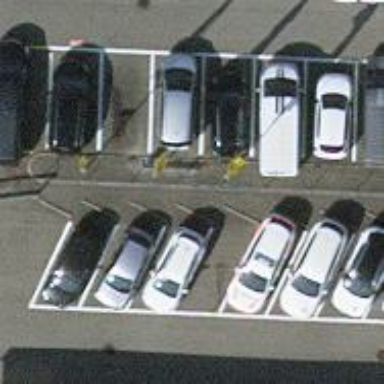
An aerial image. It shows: Charging station.